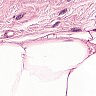
Metastatic tissue present: no